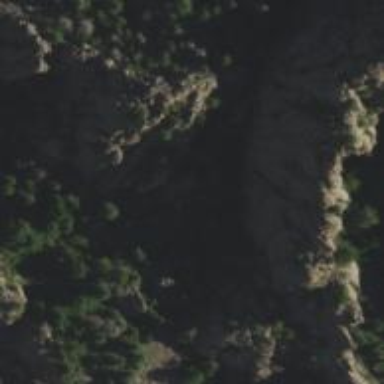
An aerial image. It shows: Natural cliff.